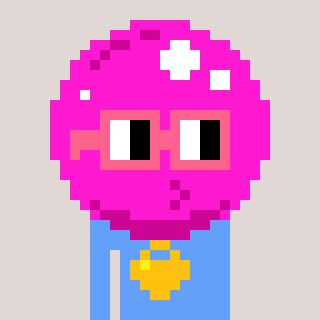
a pixel art character with square pink glasses, a bubblegum-shaped head and a blue-colored body on a warm background